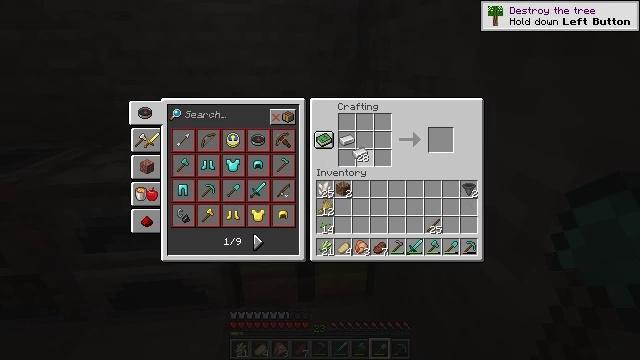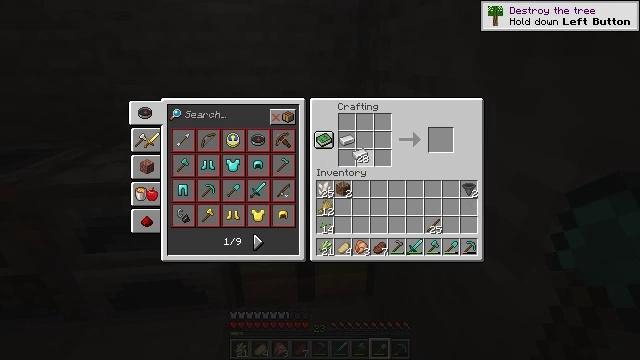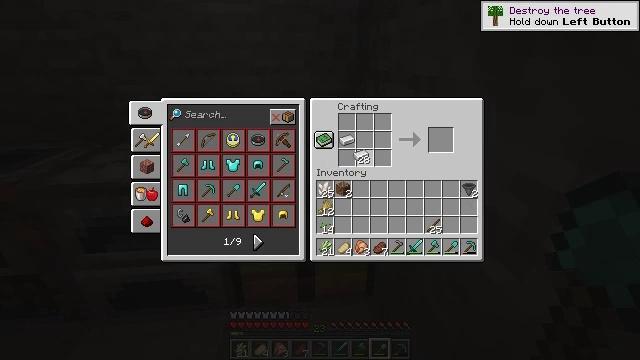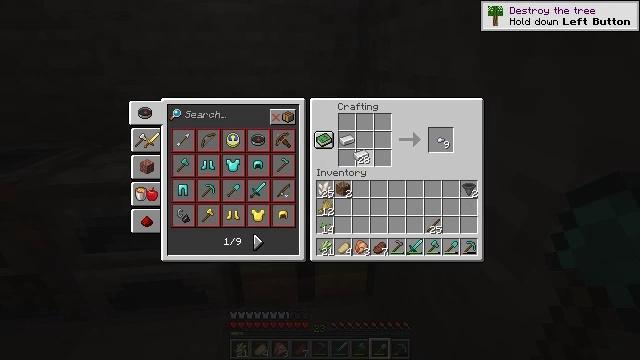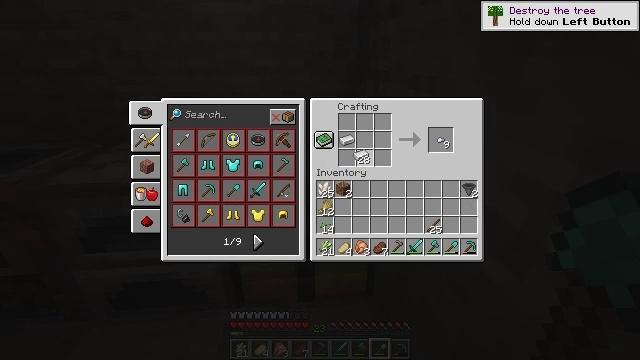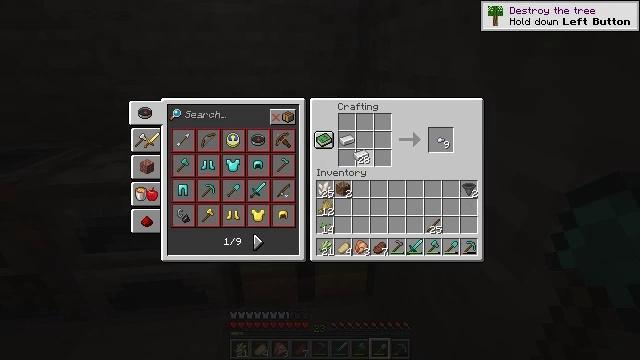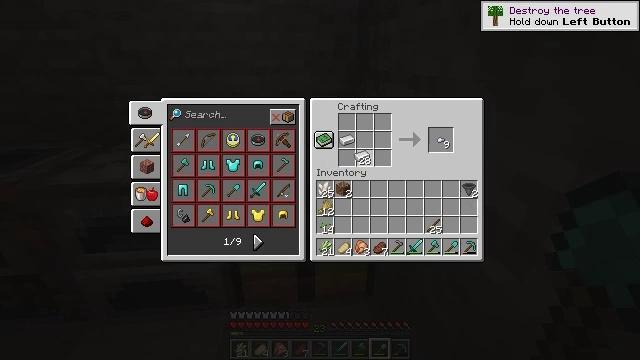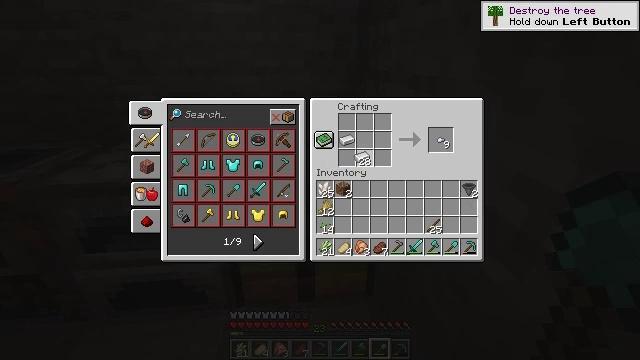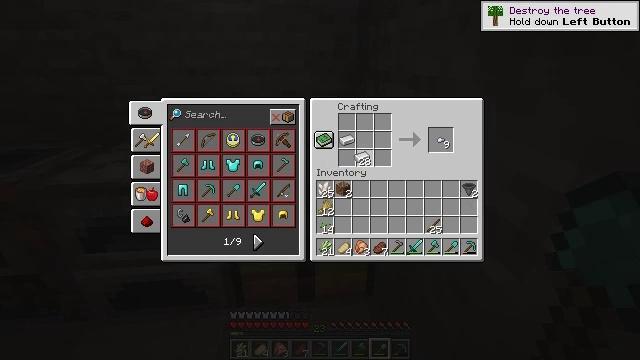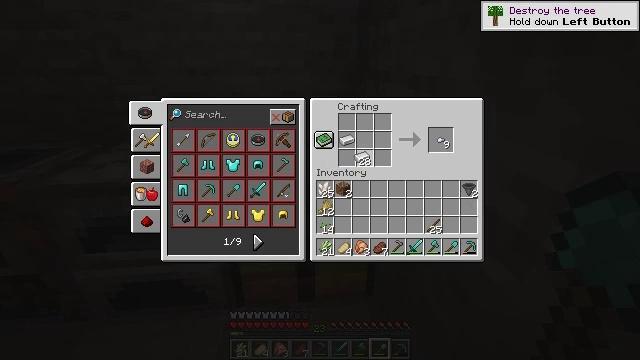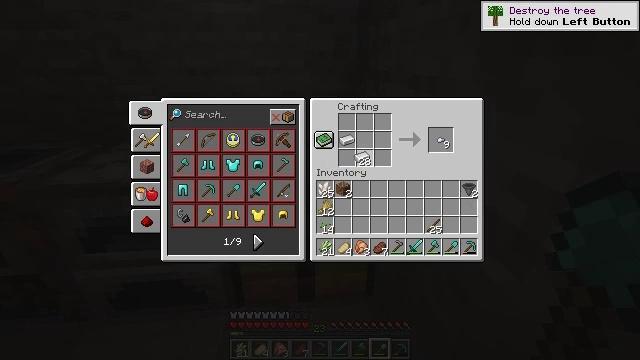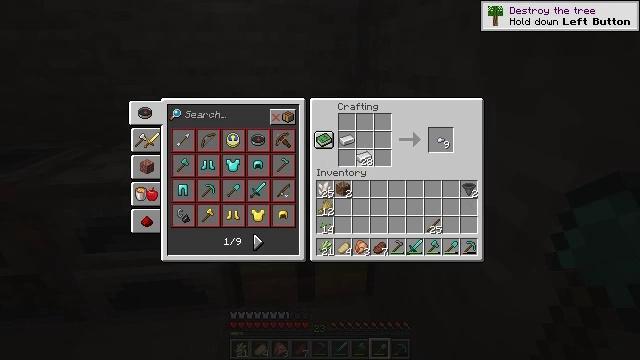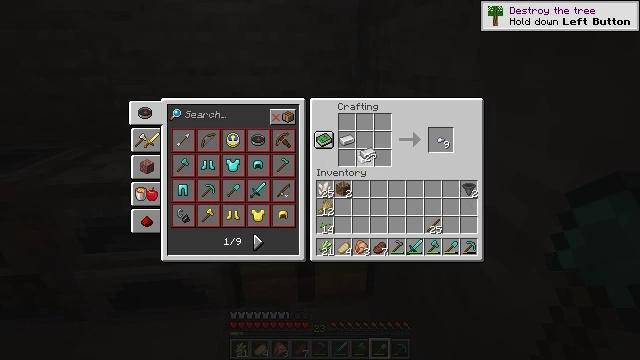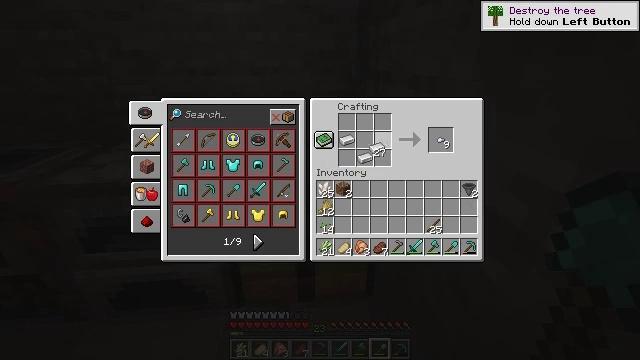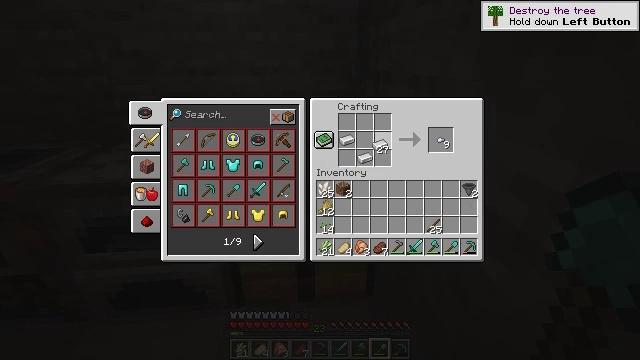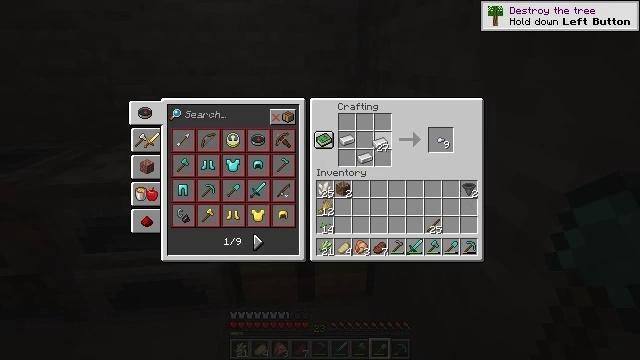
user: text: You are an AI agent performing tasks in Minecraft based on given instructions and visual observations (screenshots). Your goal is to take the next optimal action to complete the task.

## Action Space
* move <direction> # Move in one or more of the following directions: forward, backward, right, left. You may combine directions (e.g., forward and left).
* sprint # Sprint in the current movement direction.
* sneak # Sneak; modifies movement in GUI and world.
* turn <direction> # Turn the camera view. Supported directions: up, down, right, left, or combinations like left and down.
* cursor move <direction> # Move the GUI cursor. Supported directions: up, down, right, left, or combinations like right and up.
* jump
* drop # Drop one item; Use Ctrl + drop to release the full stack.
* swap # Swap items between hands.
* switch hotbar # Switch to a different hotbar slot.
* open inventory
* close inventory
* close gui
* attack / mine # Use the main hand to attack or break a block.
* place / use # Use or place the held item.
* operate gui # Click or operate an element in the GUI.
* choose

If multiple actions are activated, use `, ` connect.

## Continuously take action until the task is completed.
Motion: motion action
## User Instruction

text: Create a bucket at the crafting table using iron ingots.
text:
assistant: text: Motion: no_op
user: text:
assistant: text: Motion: no_op
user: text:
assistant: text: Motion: no_op
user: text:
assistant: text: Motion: no_op
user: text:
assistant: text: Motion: no_op
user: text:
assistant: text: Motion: no_op
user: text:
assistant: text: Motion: no_op
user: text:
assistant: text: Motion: no_op
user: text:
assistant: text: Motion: use / place
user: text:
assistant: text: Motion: use / place
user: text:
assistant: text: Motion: use / place
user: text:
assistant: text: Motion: no_op
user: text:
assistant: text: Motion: turn right
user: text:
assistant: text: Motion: no_op
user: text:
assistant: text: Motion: no_op
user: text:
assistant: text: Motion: no_op
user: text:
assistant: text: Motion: no_op
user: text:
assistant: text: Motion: no_op
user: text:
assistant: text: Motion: no_op
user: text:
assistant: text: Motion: no_op
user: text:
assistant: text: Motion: no_op
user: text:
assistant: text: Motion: use / place
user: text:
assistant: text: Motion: use / place
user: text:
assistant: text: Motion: use / place
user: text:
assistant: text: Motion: no_op
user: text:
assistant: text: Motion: turn right and down
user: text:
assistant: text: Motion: turn right and down
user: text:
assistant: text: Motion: turn right and down
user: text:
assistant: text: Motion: no_op
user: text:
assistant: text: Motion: no_op